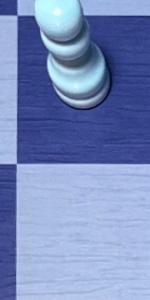
Label: Empty